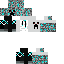
A male skeleton skin with dark skin, wearing brown helmet dressed in a blue armor chest and black pants, featuring a closed mouth.